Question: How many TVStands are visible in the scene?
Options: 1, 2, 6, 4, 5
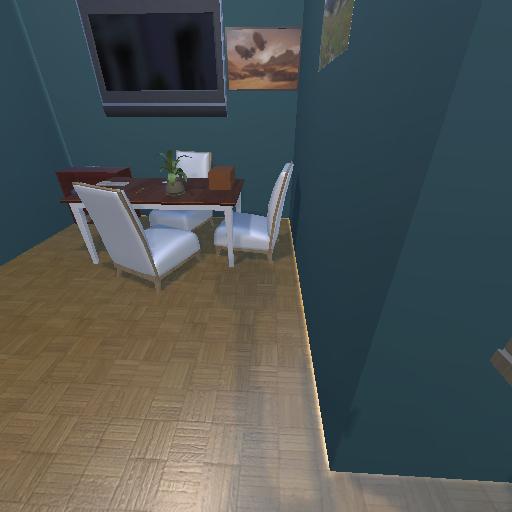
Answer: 1